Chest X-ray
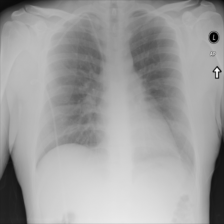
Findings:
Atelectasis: positive
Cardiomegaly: negative
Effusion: positive
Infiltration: negative
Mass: negative
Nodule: positive
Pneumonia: negative
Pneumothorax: negative
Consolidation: positive
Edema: negative
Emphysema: negative
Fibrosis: negative
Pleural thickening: negative
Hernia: negative